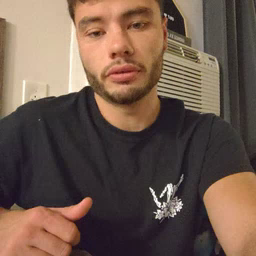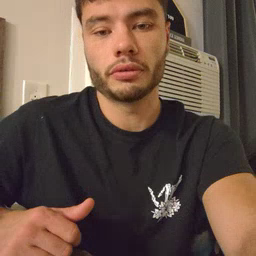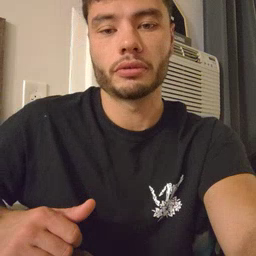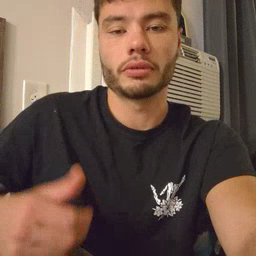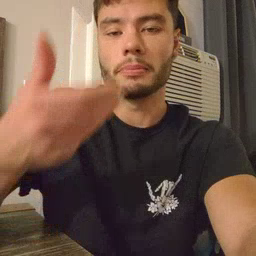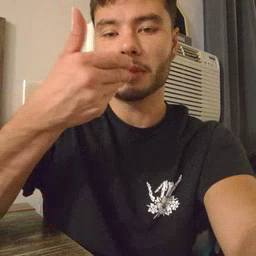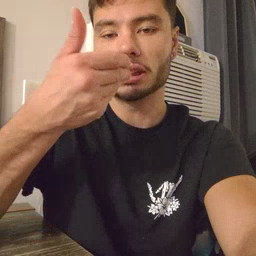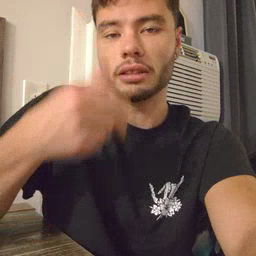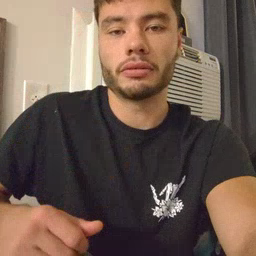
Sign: pizza